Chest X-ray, PA view. Patient: 46 years old, sex M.
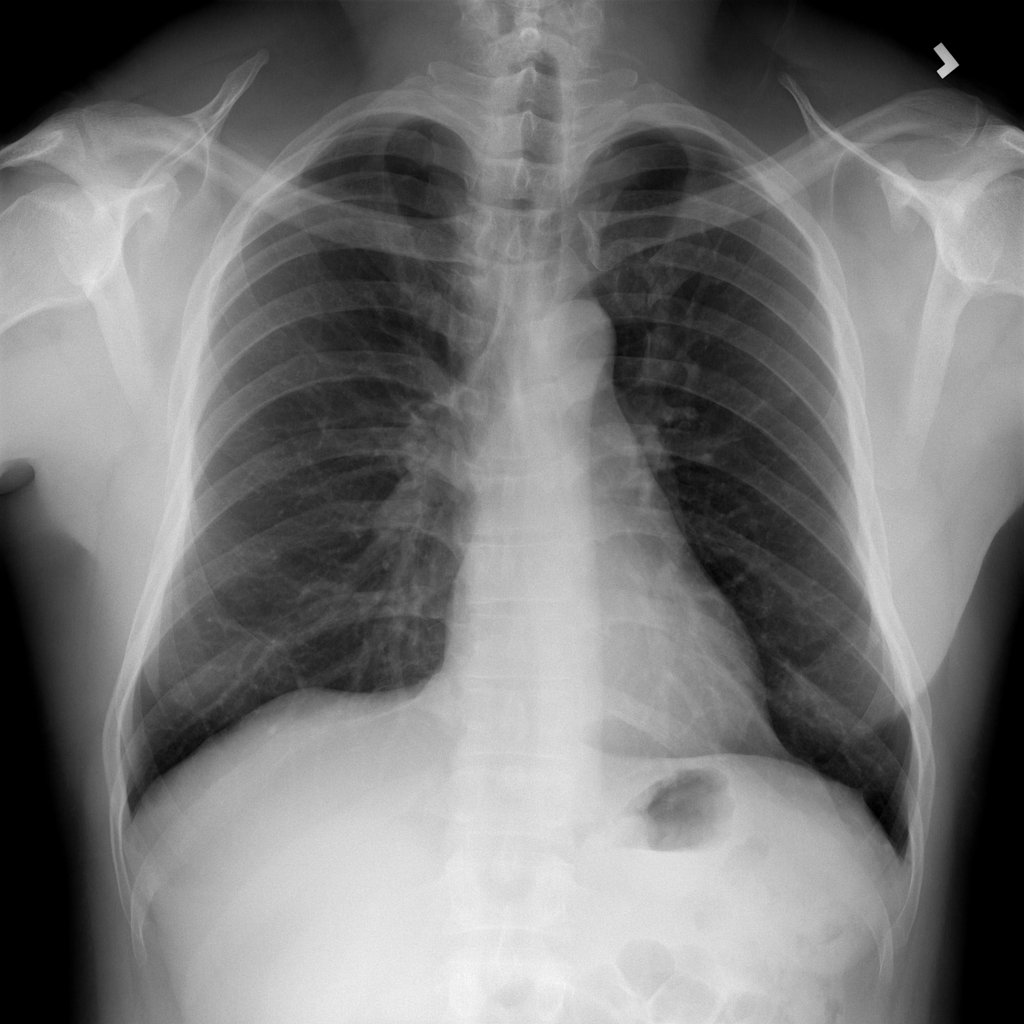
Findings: No Finding